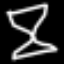
Label: hourglass